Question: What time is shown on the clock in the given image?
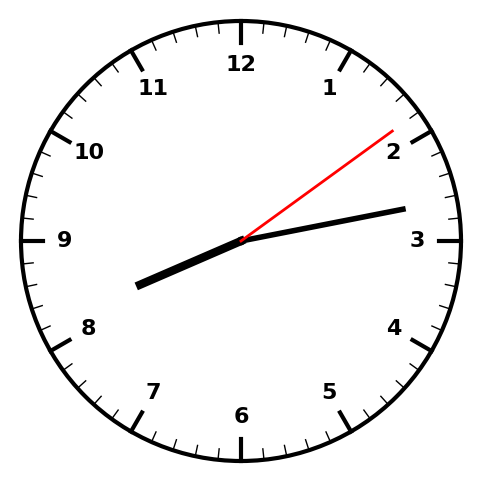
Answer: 08:13:09